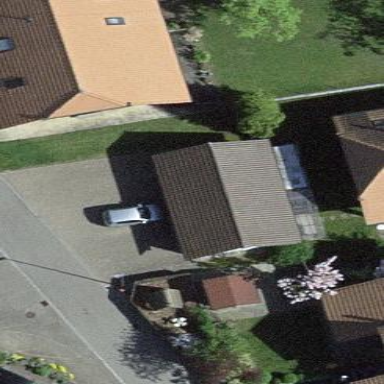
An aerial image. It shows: Gabled roof garage.